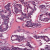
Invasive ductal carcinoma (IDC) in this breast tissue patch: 1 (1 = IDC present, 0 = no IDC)